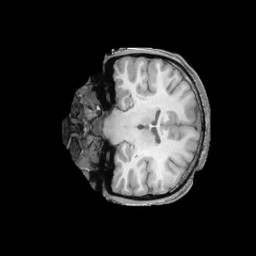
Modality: T1w
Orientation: coronal
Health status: ill
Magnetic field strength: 3 T